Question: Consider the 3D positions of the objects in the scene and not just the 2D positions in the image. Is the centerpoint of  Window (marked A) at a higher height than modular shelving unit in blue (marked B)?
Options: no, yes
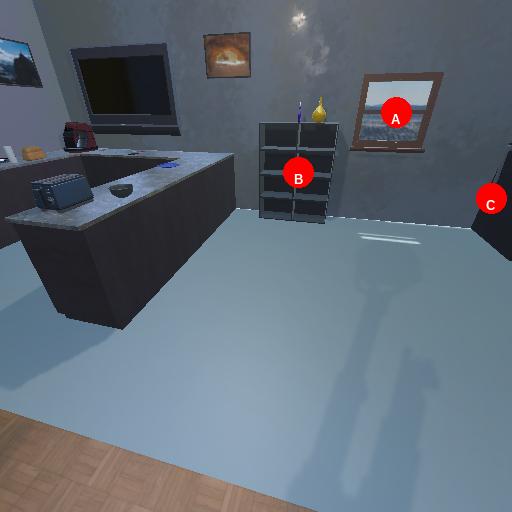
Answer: no